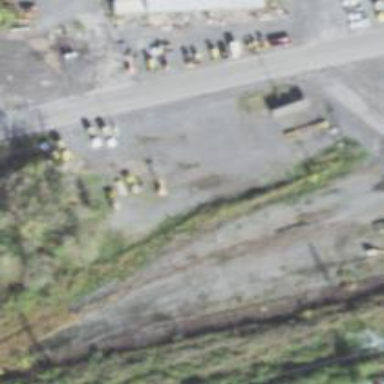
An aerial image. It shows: Disused railway spur line.